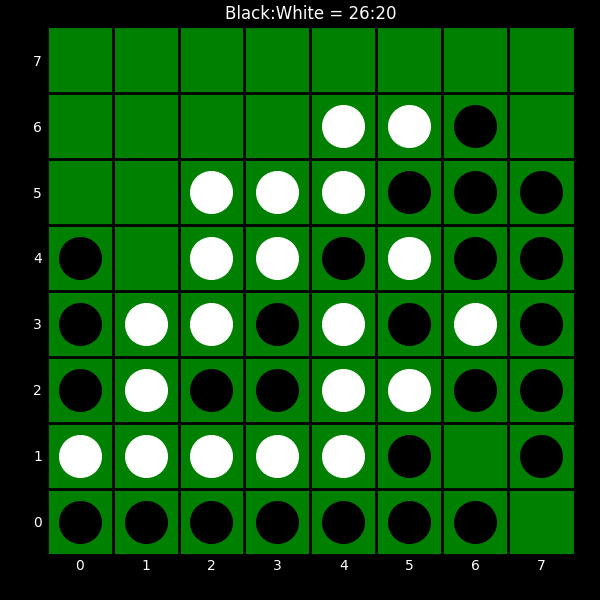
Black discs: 26
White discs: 20